Question: I need to write a method to retrieve the answer to the following scenario...
Given a line segment AB and an arbitrary point C, how would I find the closest point to A on a line parallel to AB that passes through point C? (Reliable mentioned above refers to the algorithms ability to find D while allowing the coordinates for A, B, and C to be completely arbitrary and unpredictable. I've ran in to a quite a few solutions that I was not able to adapt to all possible scenarios, sadly...)
In the case of the data displayed in the picture below, how would I reliably find the x,y coordinates of D?
'''
A = <425, 473>
B = <584, 533>
C = <371, 401>
D = <???, ???>
'''
Knowing that AB and CD are parallel, that obviously means the slopes are the same.
I have tried many different formulas to no avail and have been working on this for weeks now. I'm stumped!

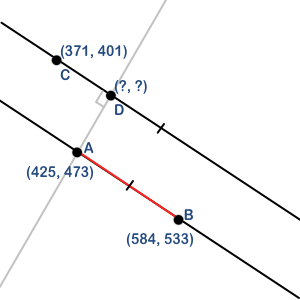
Answer: It's a minimization problem.
In general, the Euclidean distance between two points (A and B) in N dimensional space is given by
Dist(A,B) = sqrt((A1-B1)^2 + ... + (AN-BN)^2)
If you need to find the minimum distance between a space curve A(t) (a 1-dimensional object embedded in some N dimensional space) and a point B, then you need to solve this equation:
'''
d Dist(A(t),B) / dt = 0 // (this is straightforward calculus: we're at either a minimum or maximum when the rate of change is 0)
'''
and test that set of roots (t1, t2, etc) against the distance function to find which one yields the smallest value of D.
---
Now to find the equation for the parallel line passing through C in y=mx+b form:
'''
m = (Ay - By)/(Ax-Bx)
b = Cy - mCx
'''
Let's write this in space-curve form as and plug it into our formula from part 1:
'''
Dist(D(t),A) = sqrt((t-Ax)^2 + (m*t+b-Ay)^2)
'''
taking our derivative:
'''
d Dist(D(t),A)/ dt = d sqrt((t-Ax)^2 + (m*t+b-Ay)^2) / dt
= (t + (m^2)*t - Ax + m*b - m*Ay)/sqrt(t^2 + (m^2)t^2 - 2*t*Ax + 2*m*t*b - 2*m*t*Ay + (Ax)^2 + (Ay)^2 + b^2 - 2*b*Ay )
= ((1+m^2)*t - Ax + m*b - m*Ay)/sqrt((1+m^2)*(t^2) + 2*t*(m*b - Ax - m*Ay) + (Ax)^2 + (Ay)^2 + b^2 - 2*b*Ay )
'''
Settings this equal to 0 and solving for t yields:
t = (Ax-m*b+m*Ay)/(1+m^2)
as the only root (you can check this for yourself by substituting back in and verifying that everything cancels as desired).
Plugging this value of t back in to our space curve yields the following:
D=<(Ax-m*b+m*Ay)/(1+m^2),b+m*(Ax-m*b+m*Ay)/(1+m^2)>
You can then plug in your expressions for m and b if you want an explicit solution in terms A,B,C, or if you only want the numerical solution you can just compute it as a three step process:
'''
m = (Ay - By)/(Ax-Bx)
b = Cy - mCx
D=<(Ax-m*b+m*Ay)/(1+m^2),b+m*(Ax-m*b+m*Ay)/(1+m^2)>
'''
This will be valid for all cases with parallel straight lines. One caveat when implementing it as a numerical (rather than analytical) code: if the lines are oriented vertically, calculating m = (Ay-By)/(Ax-Bx) will result in division by 0, which will make your code not work. You can throw in a safety valve as follows:
'''
if( Ax == Bx) {
D = <Cx,Ay>
} else {
// normal calculation here
}
'''
For serious numerical work, you probably want to implement that in terms of tolerances rather than a direct comparison due to roundoff errors and all that fun stuff (i.e., abs(Ax-Bx) < epsilon, rather than Ax==Bx)